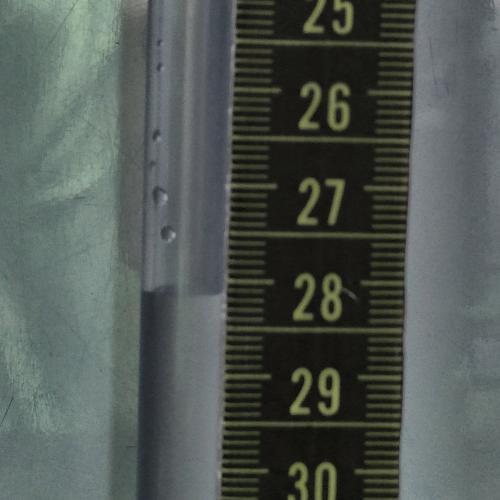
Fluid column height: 28.1 cm